Question: I'm trying to bind an 'ObservableCollection' (C#) to a 'ComboBox' (XAML). A million articles, question/answers, and posts on the internet suggest that this is a totally simple task. So far, I have to disagree with them:
'''
<Window
x:Class = "ComboTest.MainWindow"
xmlns = "http://schemas.microsoft.com/winfx/2006/xaml/presentation"
xmlns:x = "http://schemas.microsoft.com/winfx/2006/xaml"
Title = "MainWindow"
Height = "350"
Width = "525"
DataContext = "{Binding RelativeSource={RelativeSource Self}}">
<StackPanel>
<ComboBox
Name = "URICombo"
ItemsSource = "{Binding URIs}"
SelectedIndex = "0">
<ComboBox.ItemTemplate>
<DataTemplate>
<TextBlock Text="{Binding Name}"></TextBlock>
</DataTemplate>
</ComboBox.ItemTemplate>
</ComboBox>
</StackPanel>
</Window>
'''
'''
namespace ComboTest
{
public partial class MainWindow : Window
{
public class URIPairing
{
public string URI { get; set; }
public string Name { get; set; }
public URIPairing(string _Name, string _URI)
{
this.Name = _Name;
this.URI = _URI;
}
}
public ObservableCollection<URIPairing> URIs { get; set; }
public MainWindow()
{
InitializeComponent();
DataContext = this;
this.URIs = new System.Collections.ObjectModel.ObservableCollection<URIPairing>();
this.URIs.Add(new URIPairing( "DEV" , "Some URL" ));
this.URIs.Add(new URIPairing( "SANDBOX" , "Some URL" ));
this.URIs.Add(new URIPairing( "QA" , "Some URI" ));
}
}
}
'''
Debugging shows that the 'ObservableCollection' is populating correctly, and looking at Visual Studio's "Apply Data Binding..." panel, I can see that the DataContext is null and that no paths are available to bind to.

I sincerely hope that I'm not making some silly typo (I've copy/pasted every like-namespace I can find with no luck); I'm at an absolute loss, otherwise, though.
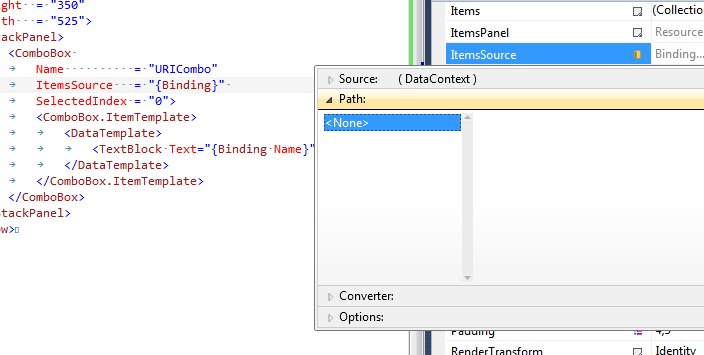
Answer: The reason that didn't work is because you don't have 'INotifyPropertyChanged' implemented in your 'MainWindow'. When you did a binding to the 'DataContext' to 'RelativeSource Self' on the Window, initially when you run the application it tried to grab the 'URIs' property which is not yet set and then you reset the 'DataContext' in the constructor to 'this' which would mark it as new one and it is already late, thus you need to call 'INPC'.
An easy and cleaner fix is to remove either the setting of the 'DataContext' in the constructor or the binding in the 'XAML' but not both.
'''
public partial class MainWindow : Window, INotifyPropertyChanged
{
// Implementation of the INPC
protected virtual void OnPropertyChanged([CallerMemberName] string propertyName = null)
{
var handler = PropertyChanged;
if (handler != null) handler(this, new PropertyChangedEventArgs(propertyName));
}
public class URIPairing
{
public string URI { get; set; }
public string Name { get; set; }
public URIPairing(string _Name, string _URI)
{
this.Name = _Name;
this.URI = _URI;
}
}
private ObservableCollection<URIPairing> _uris;
public ObservableCollection<URIPairing> URIs { get { return _uris; } set { _uris = value; OnPropertyChanged(); } }
public MainWindow()
{
InitializeComponent();
DataContext = this;
this.URIs = new System.Collections.ObjectModel.ObservableCollection<URIPairing>();
this.URIs.Add(new URIPairing( "DEV" , "Some URL" ));
this.URIs.Add(new URIPairing( "SANDBOX" , "Some URL" ));
this.URIs.Add(new URIPairing( "QA" , "Some URI" ));
}
}
'''
This will propagate the new value to the 'User Interface'.